Interaction volume radius: 5 \u00c5
Interaction volume height: 15 \u00c5
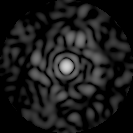
Disorder parameter: 0.8708